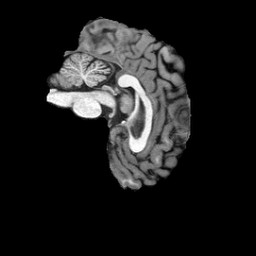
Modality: T1w
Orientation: sagittal
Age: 21
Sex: male
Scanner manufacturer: siemens
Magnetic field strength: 3 T
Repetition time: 2.5 s
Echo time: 0.00222 s